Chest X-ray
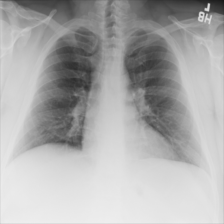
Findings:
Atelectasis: negative
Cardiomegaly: negative
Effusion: negative
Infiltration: negative
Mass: negative
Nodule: negative
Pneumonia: negative
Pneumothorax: negative
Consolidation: negative
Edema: negative
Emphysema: negative
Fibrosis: negative
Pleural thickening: negative
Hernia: negative